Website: home-depot
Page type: review-order
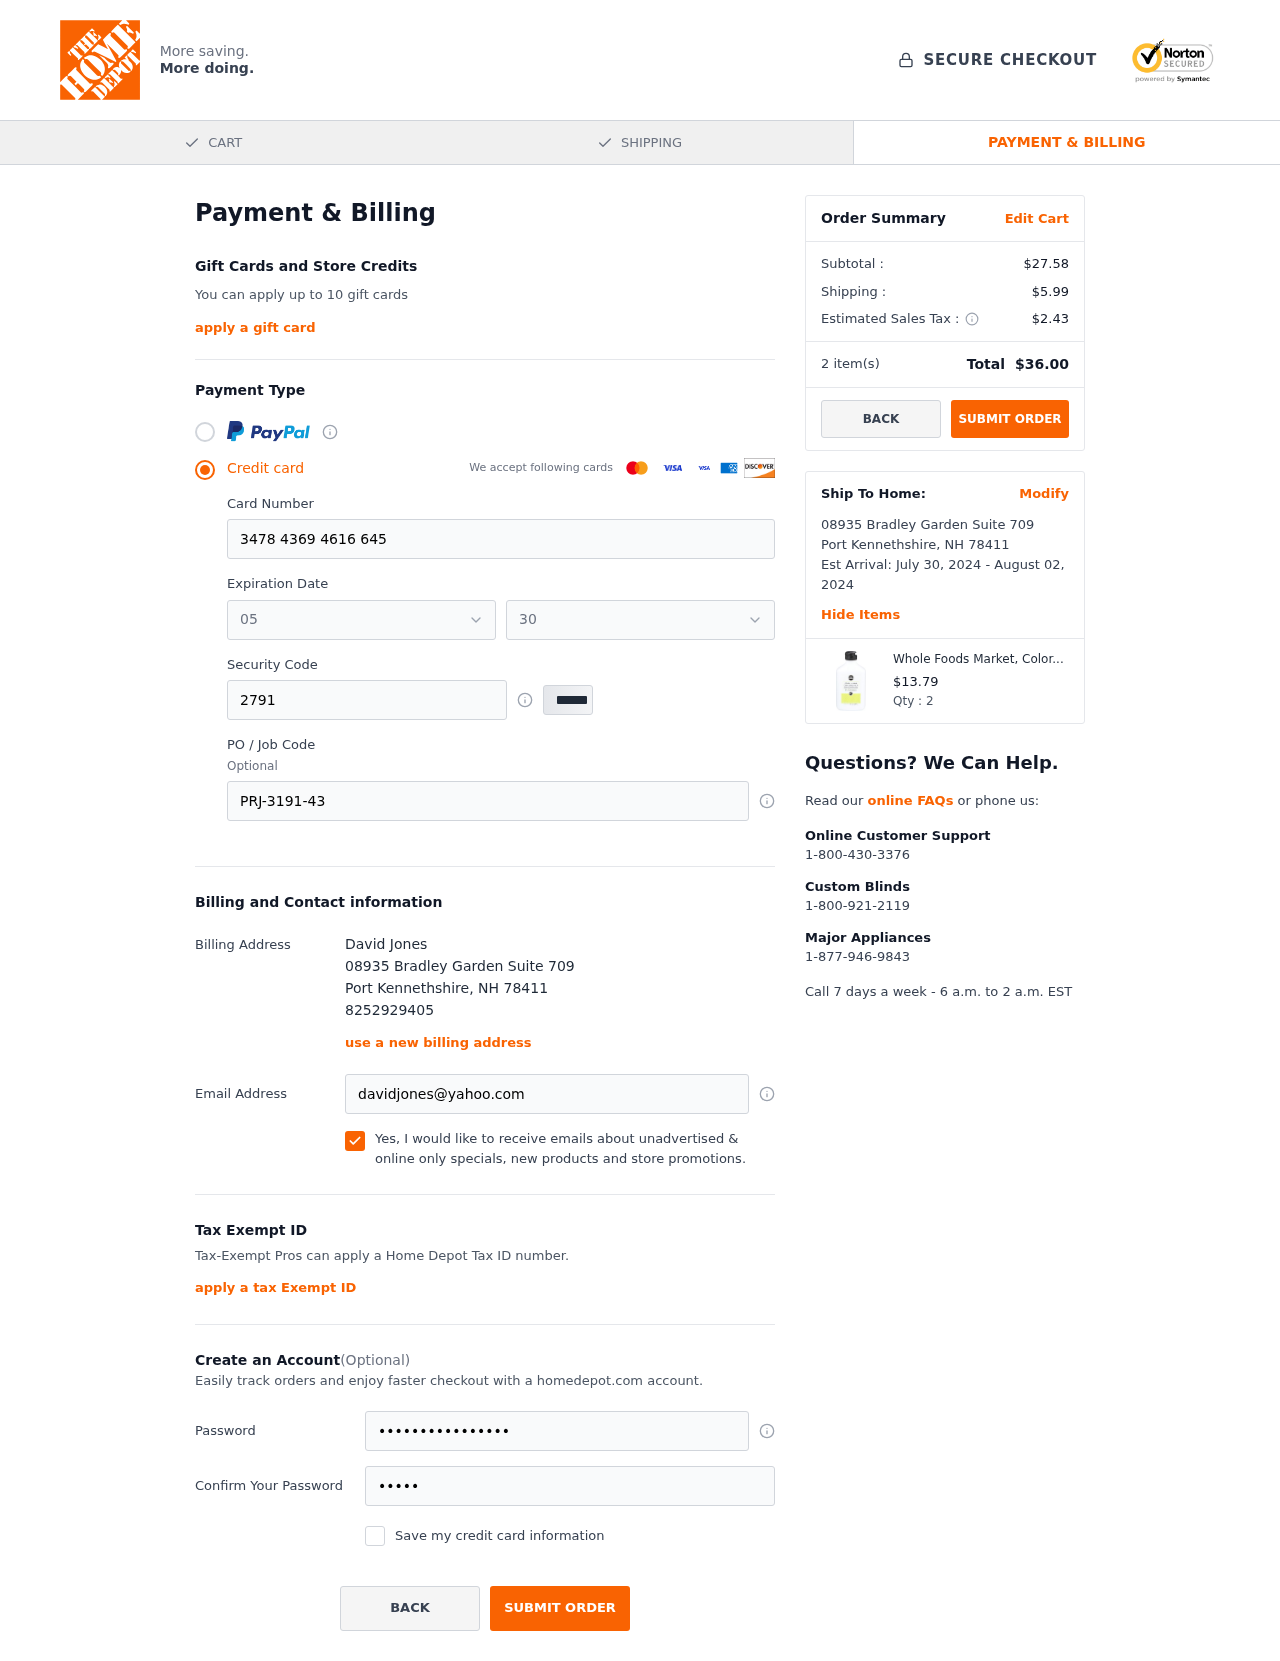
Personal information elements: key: PII_CARD_EXPIRY_MONTH
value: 05
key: PII_CARD_EXPIRY_YEAR
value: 30
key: PII_CITY
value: Port Kennethshire
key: PII_FULLNAME
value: David Jones
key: PII_PHONE
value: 8252929405
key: PII_POSTCODE
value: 78411
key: PII_STATE_ABBR
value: NH
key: PII_STREET
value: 08935 Bradley Garden Suite 709
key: PII_CARD_NUMBER
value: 3478 4369 4616 645
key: PII_CARD_CVV
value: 2791
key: PII_JOB_CODE
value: PRJ-3191-43
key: PII_EMAIL
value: davidjones@yahoo.com
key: PII_POSTCODE_FULL
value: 78411
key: PII_POSTCODE_NUMERIC
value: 78411
Product elements: key: PRODUCT1_NAME
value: Whole Foods Market, Color Preserve Conditioner, 10 Fl Oz
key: PRODUCT1_PRICE
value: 13.79
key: PRODUCT1_QUANTITY
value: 2
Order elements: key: ORDER_SUBTOTAL
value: $27.58
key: ORDER_SHIPPING_COST
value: $5.99
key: ORDER_TAX
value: $2.43
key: ORDER_NUM_ITEMS
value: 2
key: ORDER_TOTAL
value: $36.00
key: ORDER_SHIPPING_DATE
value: July 30, 2024
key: ORDER_DELIVERY_DATE
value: August 02, 2024